Field crop: maize
Growth stage: 2
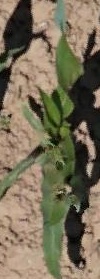
Species: maize